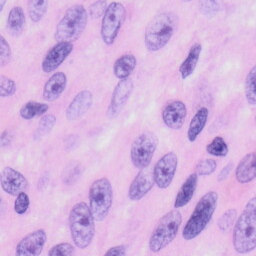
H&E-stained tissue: Skin